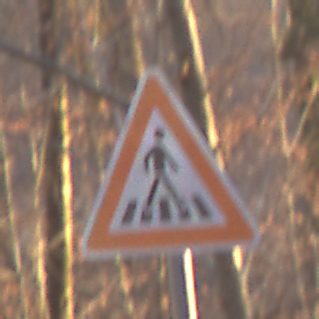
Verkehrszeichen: FussgaengerueberwegLinks
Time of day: SunriseSunset
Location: Outdoor (Nature)
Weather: Clear
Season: Autumn
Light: Natural